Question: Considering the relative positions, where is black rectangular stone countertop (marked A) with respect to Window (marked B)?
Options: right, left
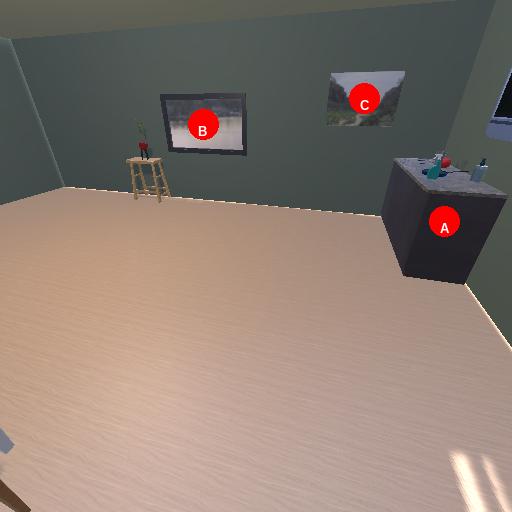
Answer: right